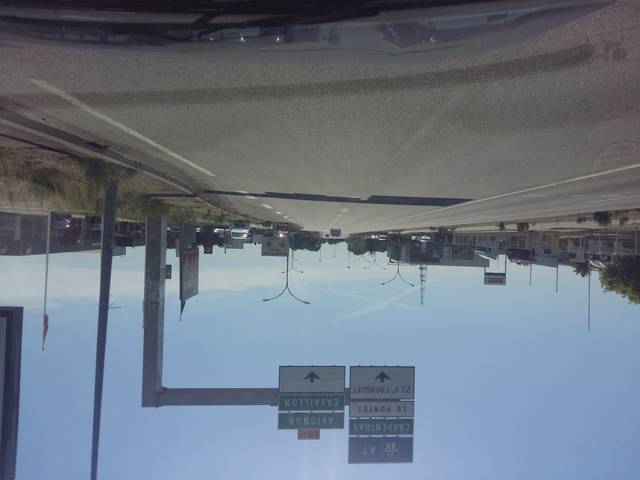
Region: France
Coordinates: 43.976, 4.858